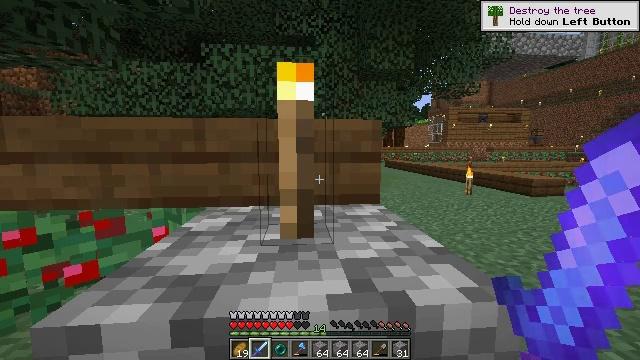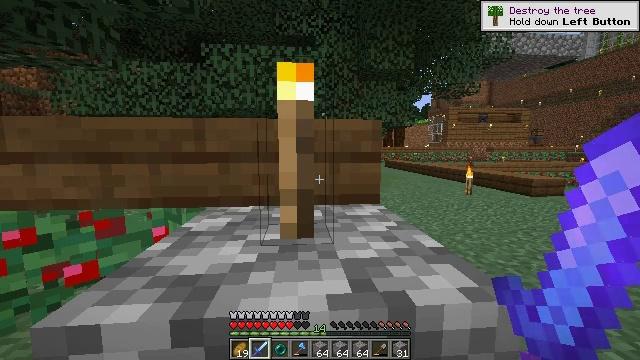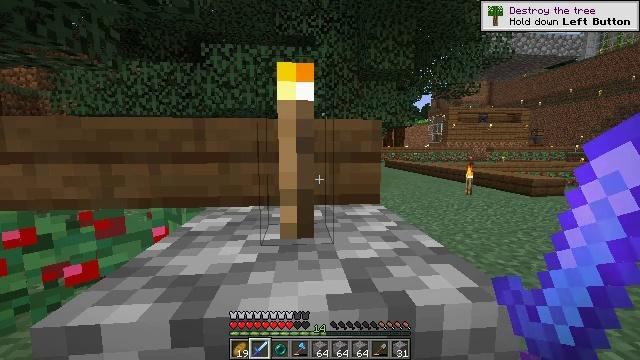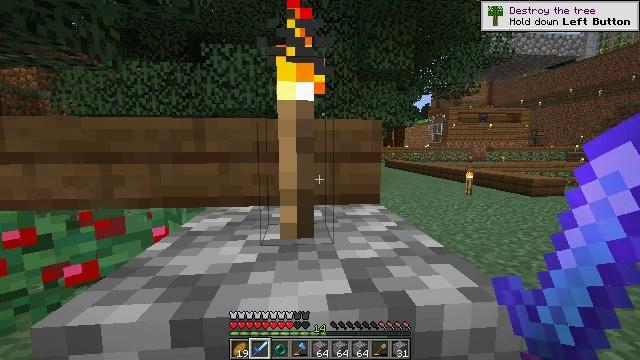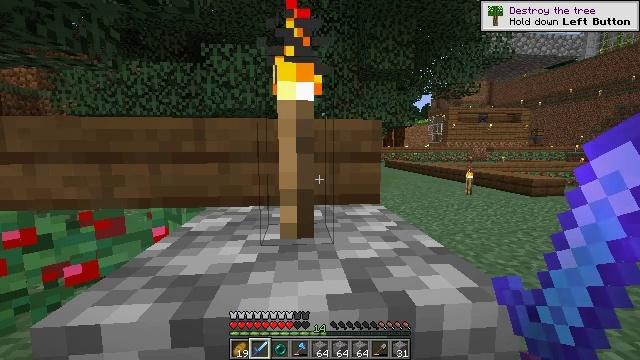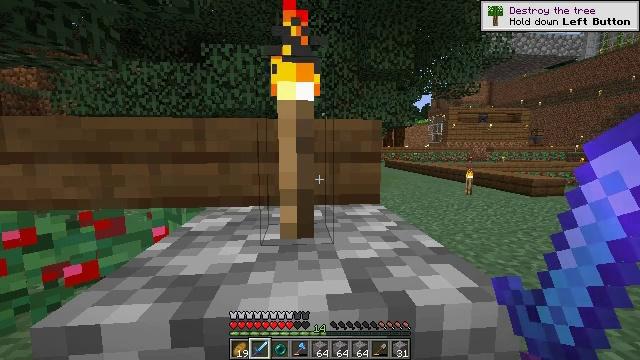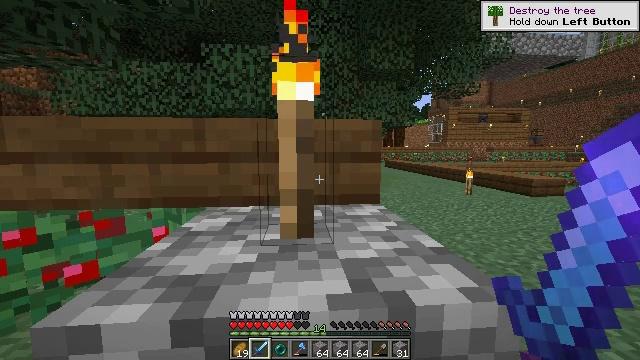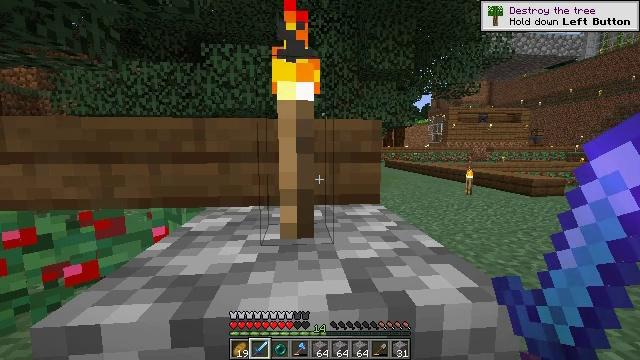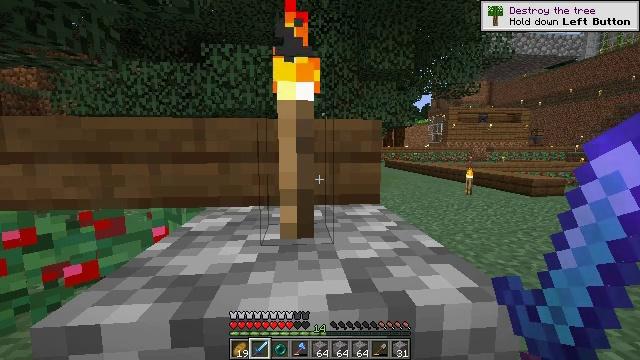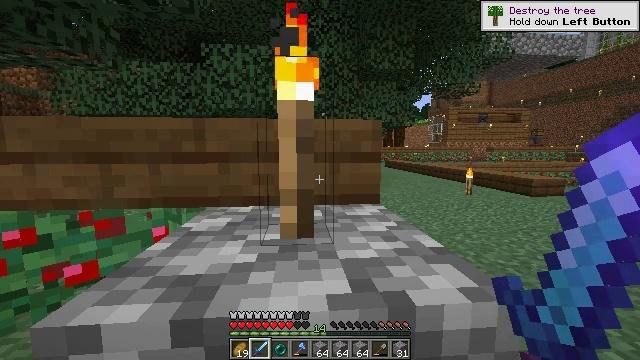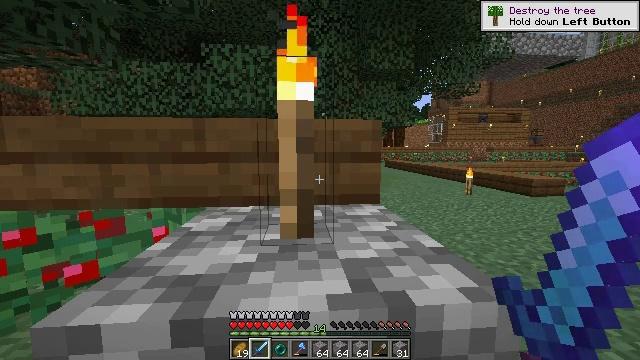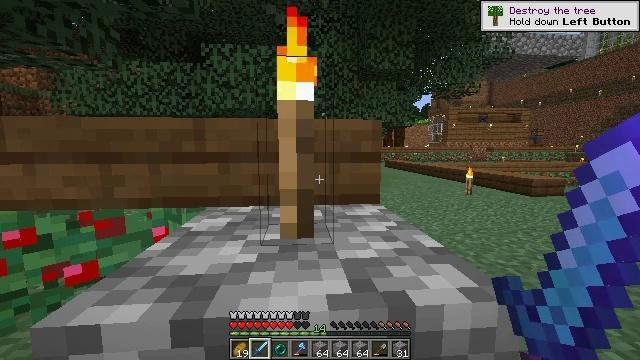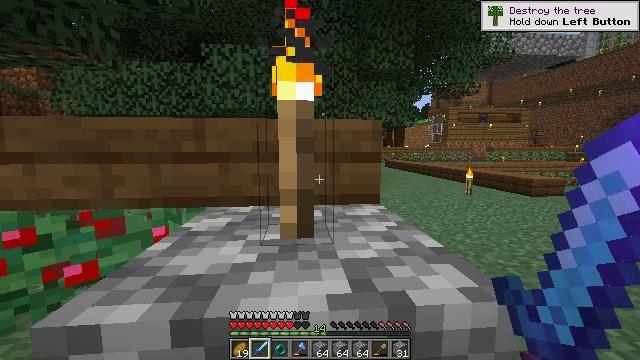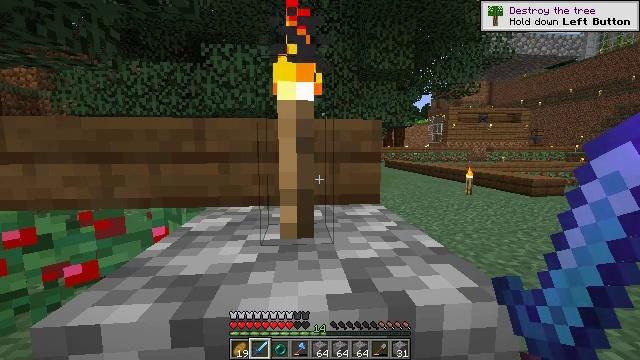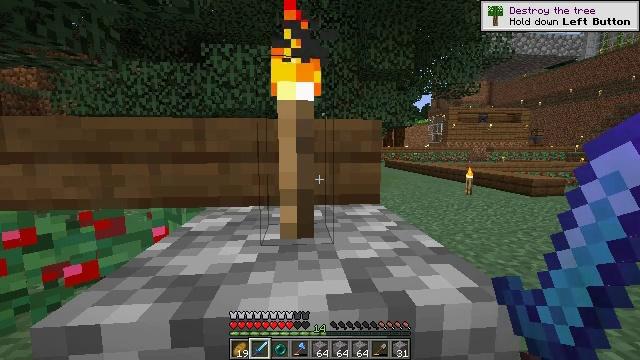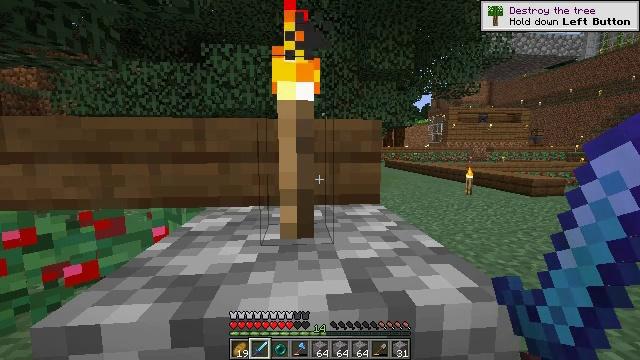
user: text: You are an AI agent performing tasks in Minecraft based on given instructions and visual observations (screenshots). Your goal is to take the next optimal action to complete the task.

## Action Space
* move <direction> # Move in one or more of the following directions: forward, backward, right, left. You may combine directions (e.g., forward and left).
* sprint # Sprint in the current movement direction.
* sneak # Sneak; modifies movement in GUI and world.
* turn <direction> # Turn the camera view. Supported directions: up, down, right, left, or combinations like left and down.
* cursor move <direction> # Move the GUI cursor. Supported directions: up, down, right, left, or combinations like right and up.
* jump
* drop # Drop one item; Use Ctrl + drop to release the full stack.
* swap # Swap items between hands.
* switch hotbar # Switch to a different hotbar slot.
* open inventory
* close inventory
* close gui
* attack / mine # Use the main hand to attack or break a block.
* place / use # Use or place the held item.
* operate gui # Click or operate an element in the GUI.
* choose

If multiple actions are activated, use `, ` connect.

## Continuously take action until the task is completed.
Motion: motion action
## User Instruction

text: Remove the torch from its spot.
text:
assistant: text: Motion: no_op
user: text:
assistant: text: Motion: no_op
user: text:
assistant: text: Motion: no_op
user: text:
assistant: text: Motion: no_op
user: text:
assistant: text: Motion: no_op
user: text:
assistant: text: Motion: no_op
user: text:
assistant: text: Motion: no_op
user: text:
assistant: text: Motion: no_op
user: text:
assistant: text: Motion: no_op
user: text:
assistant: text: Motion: no_op
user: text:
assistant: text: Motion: no_op
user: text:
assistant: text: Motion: no_op
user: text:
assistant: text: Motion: no_op
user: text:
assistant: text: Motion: no_op
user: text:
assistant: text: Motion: no_op
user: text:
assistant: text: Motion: no_op
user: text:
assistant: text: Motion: no_op
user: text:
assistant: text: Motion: no_op
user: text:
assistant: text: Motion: no_op
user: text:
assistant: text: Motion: no_op
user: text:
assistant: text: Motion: no_op
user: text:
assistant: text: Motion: no_op
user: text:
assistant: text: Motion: no_op
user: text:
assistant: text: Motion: no_op
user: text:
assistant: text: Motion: no_op
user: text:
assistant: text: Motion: no_op
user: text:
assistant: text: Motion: no_op
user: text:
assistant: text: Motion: no_op
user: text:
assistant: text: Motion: no_op
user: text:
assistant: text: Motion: no_op